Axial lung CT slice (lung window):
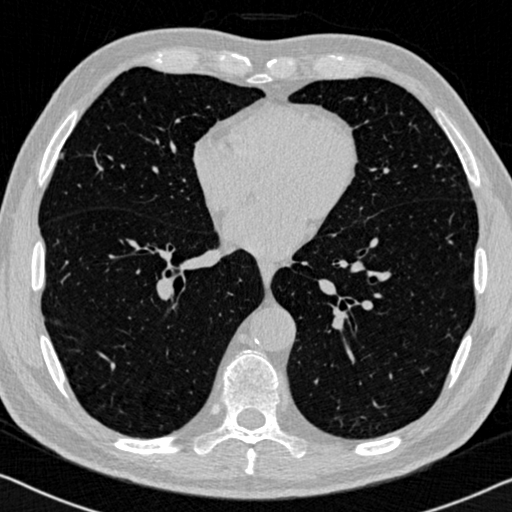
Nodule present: no